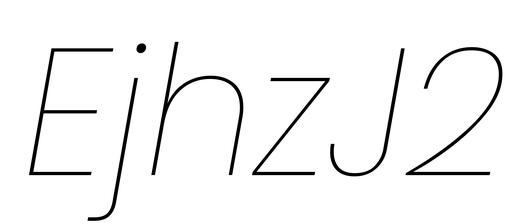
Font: Poppins-ThinItalic